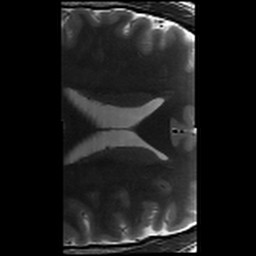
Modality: T2w
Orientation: axial
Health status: healthy
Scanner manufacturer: siemens
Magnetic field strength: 3 T
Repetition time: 8.02 s
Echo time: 0.08 s